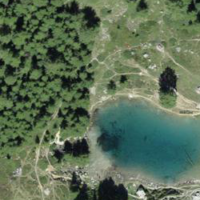
EUNIS habitat code: 26
Species observed at this site:
Hesperia comma
Rhododendron ferrugineum
Larix decidua
Gymnadenia rhellicani
Vaccinium myrtillus
Vaccinium vitis-idaea
Erebia montana
Lotus corniculatus
Bombus terrestris
Arnica montana
Euphorbia cyparissias
Gentiana verna
Gymnadenia conopsea
Platanthera bifolia
Lysandra coridon
Issoria lathonia
Pyrrhocorax graculus
Dactylorhiza viridis
Nucifraga caryocatactes
Arcyptera fusca
Picus viridis